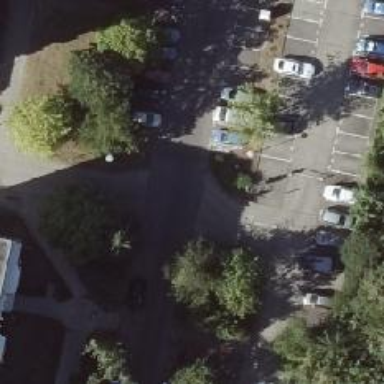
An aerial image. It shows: Concrete parking aisle designated as service road.